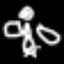
Label: angel